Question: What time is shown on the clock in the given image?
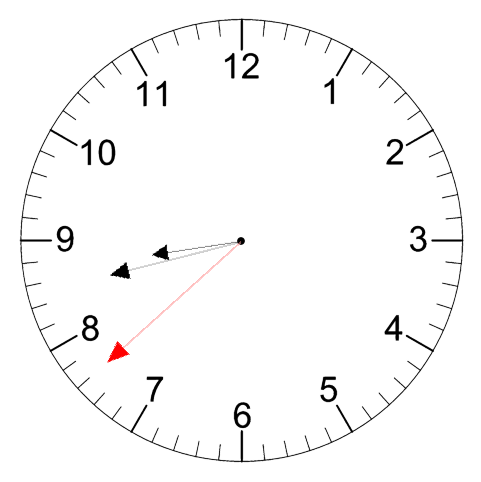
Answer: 08:42:38